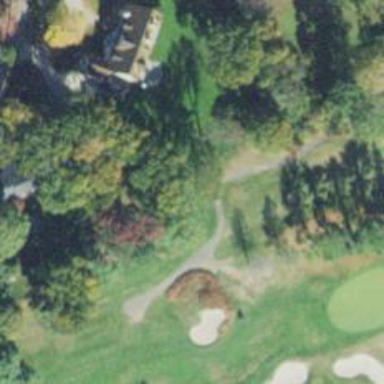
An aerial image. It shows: Service road designated as golf cart path.